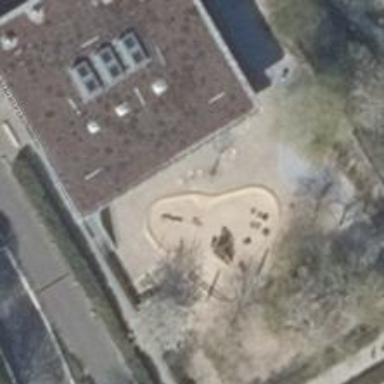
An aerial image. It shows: Kindergarten.